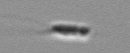
Label: flagellate_morphotype3